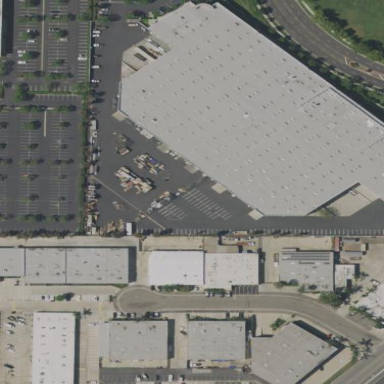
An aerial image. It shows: Commercial building.